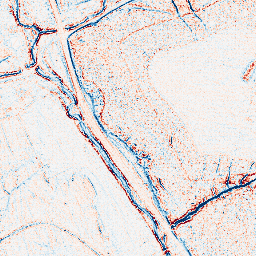
Category: edge_preserving
Decomposition family: anisotropic_diffusion
Decomposition parameters: iterations: 5
kappa: 10
gamma: 0.05
Upsampling method: bilinear
Upsampling parameters: scale: 8
Upsampling scale: 8